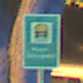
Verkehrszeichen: Wasserschutzgebiet
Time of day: Night
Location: Outdoor (Urban)
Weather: PartlyCloudy
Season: NotSpecified
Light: Artificial